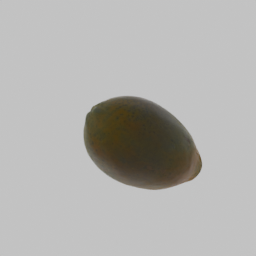
Label: nature